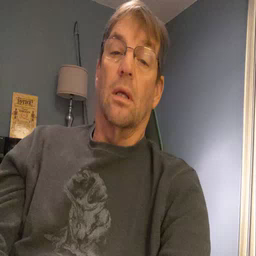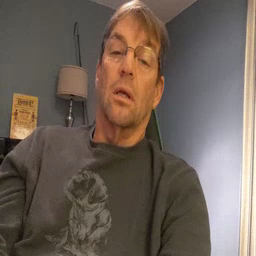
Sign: talk